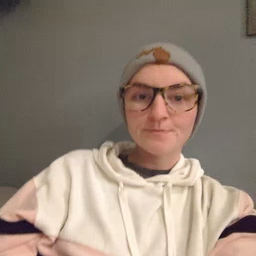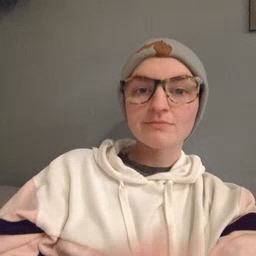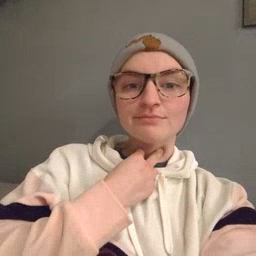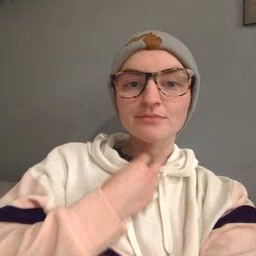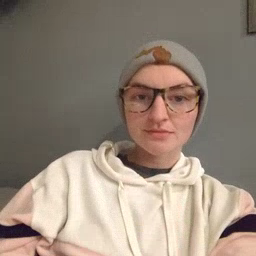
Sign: stuck